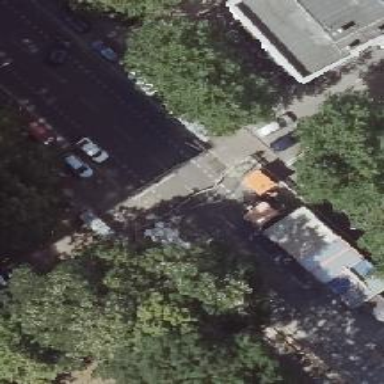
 and parallel parking with on-kerb orientation on both sides as well."